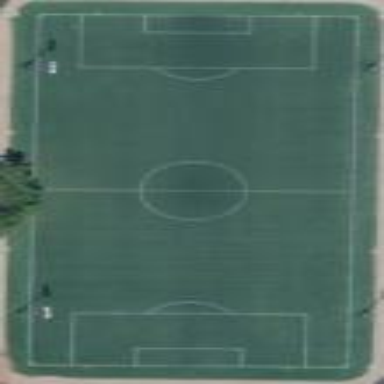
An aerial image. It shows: Soccer pitch for leisureland activities.